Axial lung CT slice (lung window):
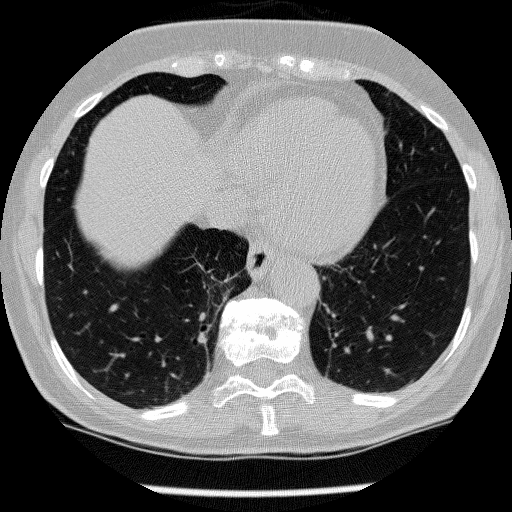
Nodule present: no